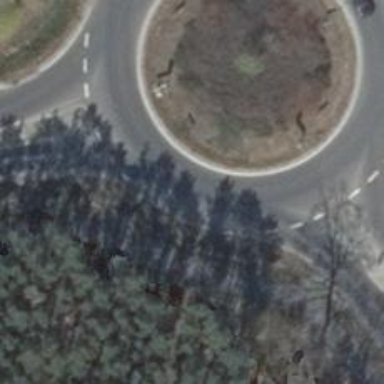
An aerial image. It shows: Secondary road with asphalt surface leading to roundabout.